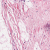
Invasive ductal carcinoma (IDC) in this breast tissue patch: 0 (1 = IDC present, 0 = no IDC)